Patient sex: M
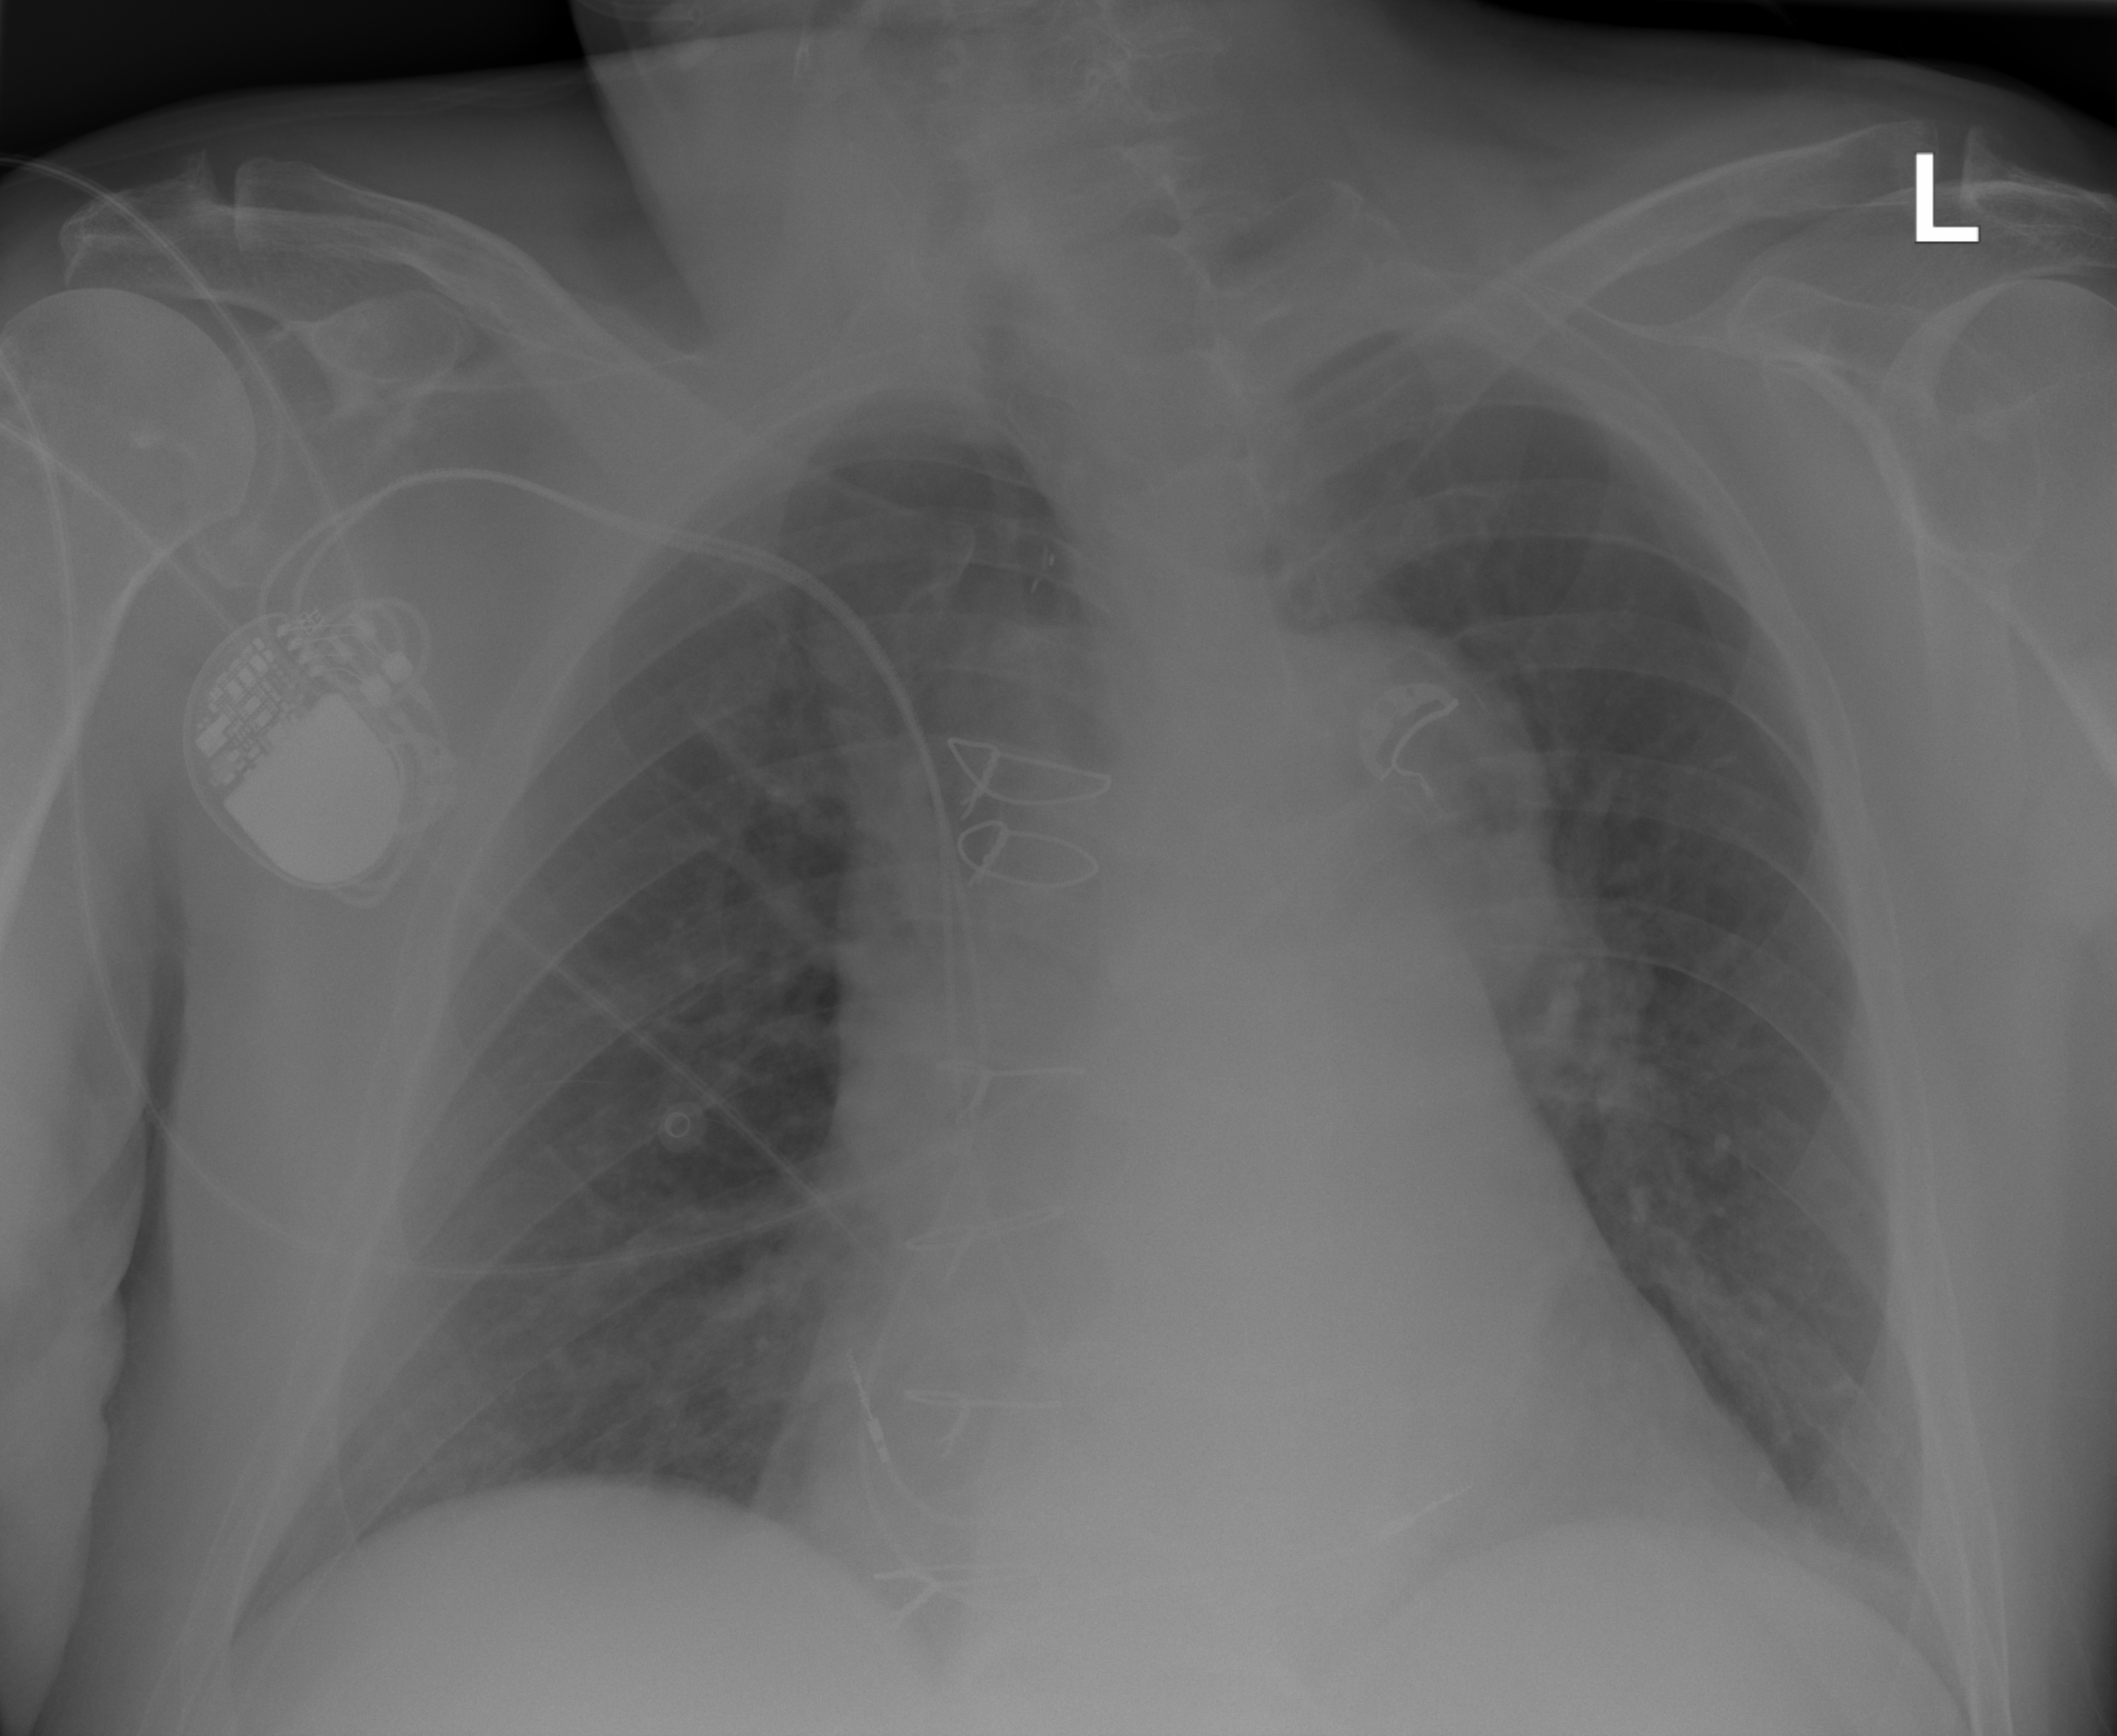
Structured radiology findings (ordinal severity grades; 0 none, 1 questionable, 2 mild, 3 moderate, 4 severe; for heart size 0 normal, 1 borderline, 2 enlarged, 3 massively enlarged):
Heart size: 0
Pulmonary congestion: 0
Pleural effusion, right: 0
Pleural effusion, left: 0
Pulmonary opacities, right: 0
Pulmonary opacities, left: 0
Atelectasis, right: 0
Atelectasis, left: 1